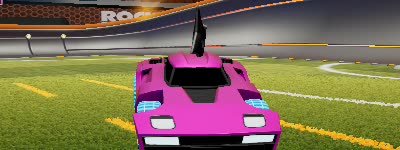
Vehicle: breakout